Field crop: maize
Growth stage: 2
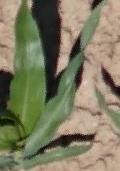
Species: maize